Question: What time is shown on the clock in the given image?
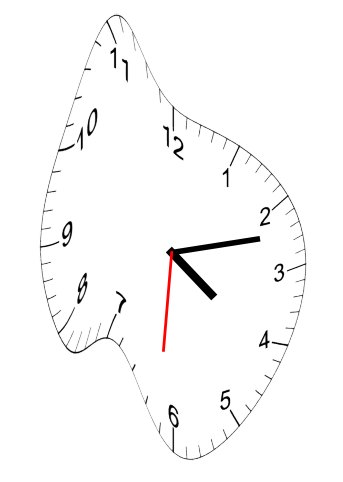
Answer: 04:12:31